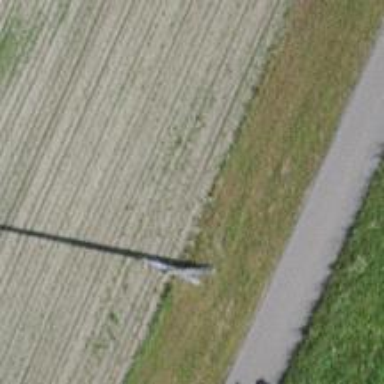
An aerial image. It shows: Concrete power pole.